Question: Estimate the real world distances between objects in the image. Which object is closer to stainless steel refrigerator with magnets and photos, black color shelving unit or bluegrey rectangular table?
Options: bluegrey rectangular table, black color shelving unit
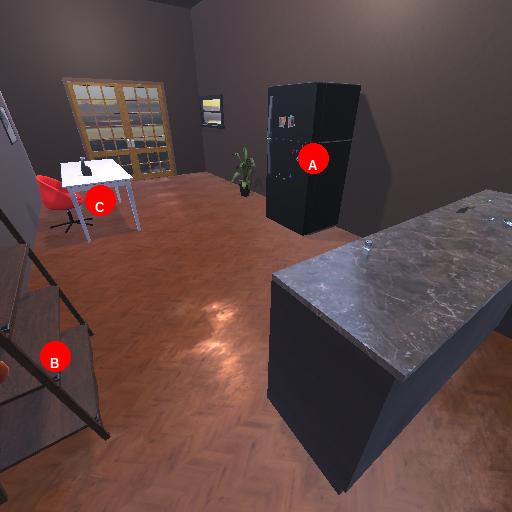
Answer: bluegrey rectangular table